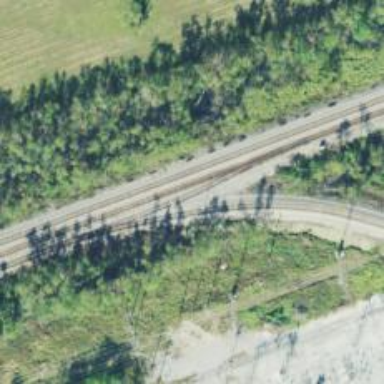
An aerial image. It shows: Railway siding with rails.